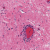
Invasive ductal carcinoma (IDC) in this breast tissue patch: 0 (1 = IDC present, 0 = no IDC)